Question: What is the measurement shown in the image?
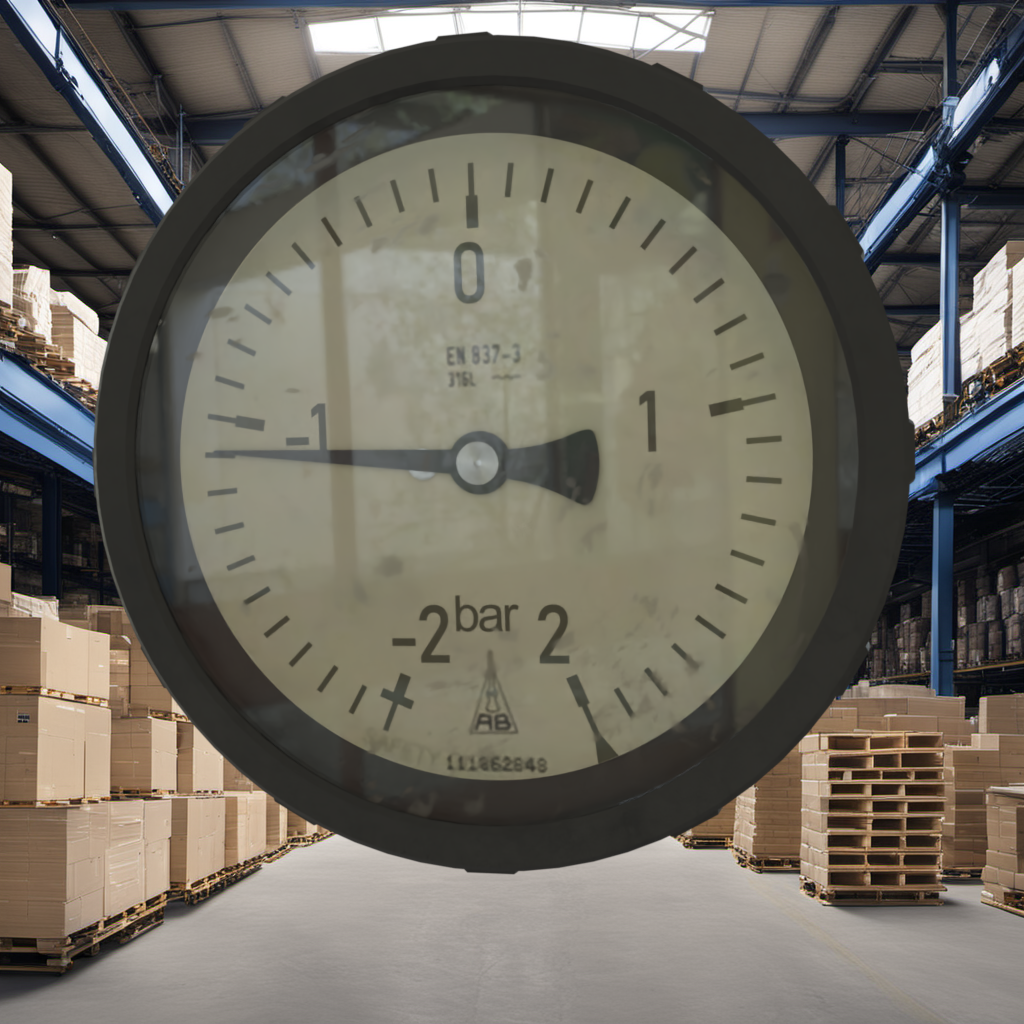
Answer: The result is -1.15
Question: What is the value range of this measurement?
Answer: The range is from -2 to 2
Question: What is the minimum and maximum value range of this measurement?
Answer: The minimum value is -2 and the maximum value is 2